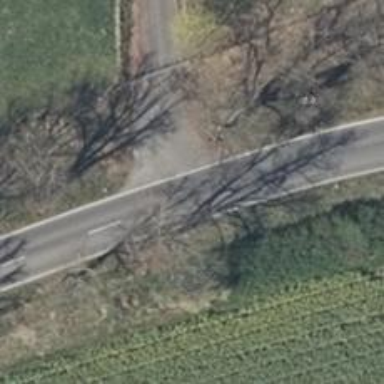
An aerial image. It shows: Secondary road with asphalt surface.